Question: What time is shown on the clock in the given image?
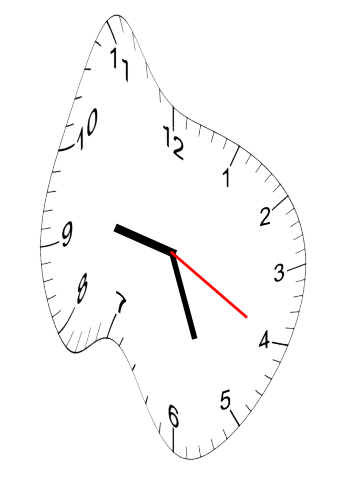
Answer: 09:26:20